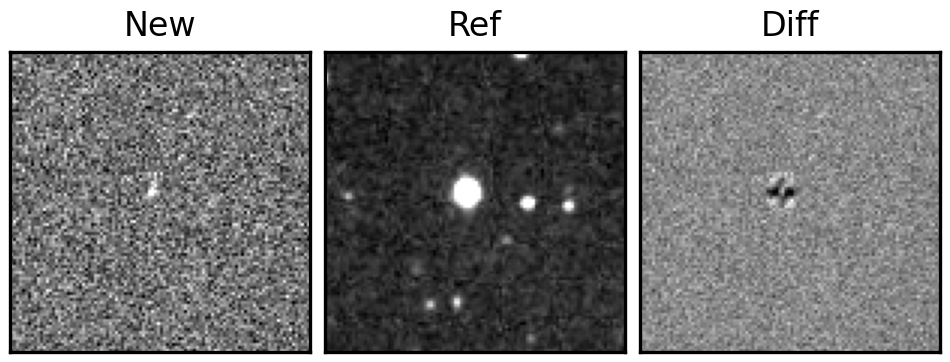
Label: bogus